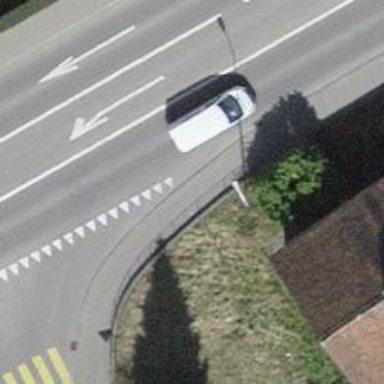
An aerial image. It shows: Asphalt sidewalk.